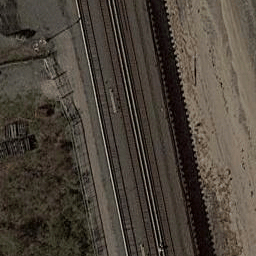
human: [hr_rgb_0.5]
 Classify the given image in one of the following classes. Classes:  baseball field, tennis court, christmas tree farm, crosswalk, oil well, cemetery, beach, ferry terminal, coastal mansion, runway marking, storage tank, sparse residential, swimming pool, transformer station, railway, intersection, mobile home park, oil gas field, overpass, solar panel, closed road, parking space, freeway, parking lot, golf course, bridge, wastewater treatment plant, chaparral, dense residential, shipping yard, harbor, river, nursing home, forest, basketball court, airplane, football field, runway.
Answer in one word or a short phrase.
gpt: railway